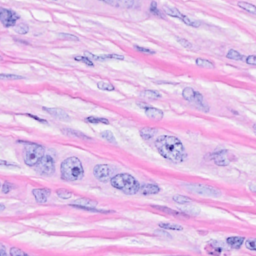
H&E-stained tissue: Breast